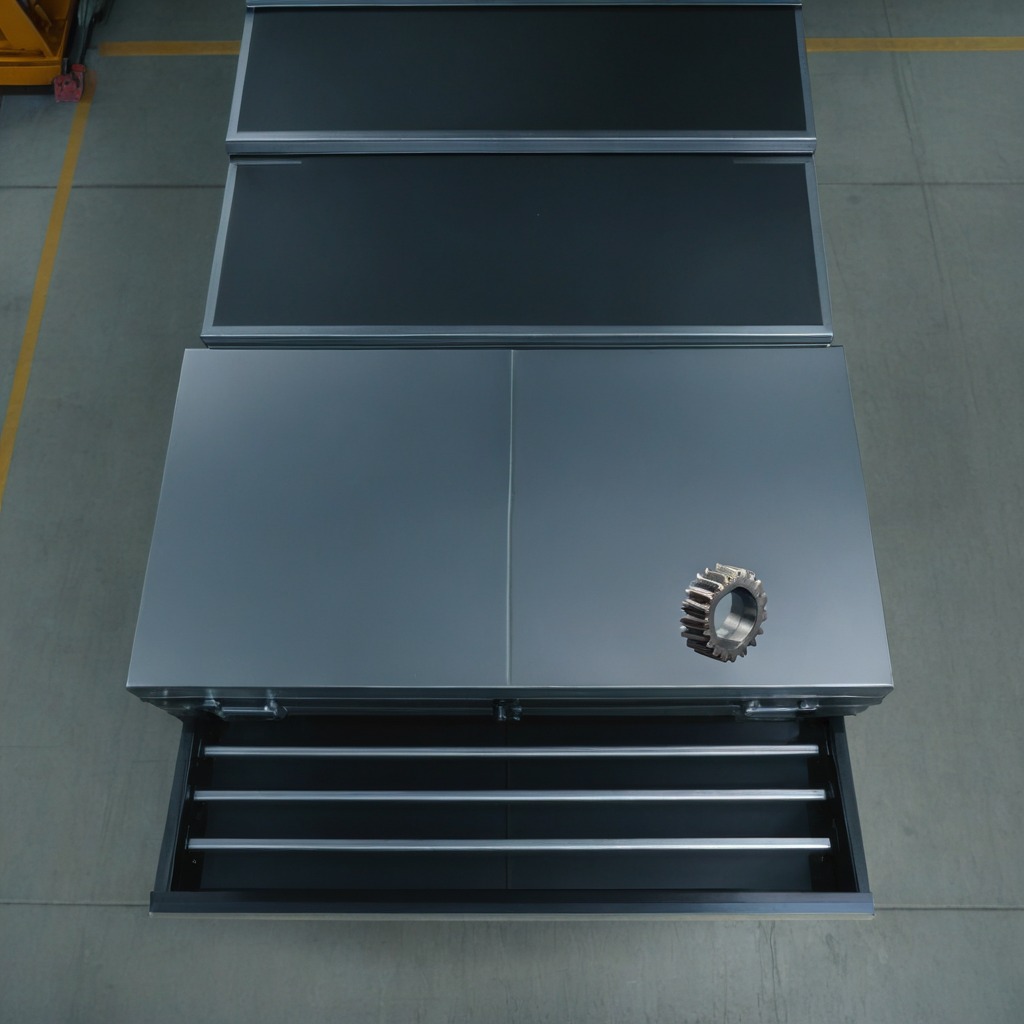
A steel gear with teeth lies on the toolbox surface.